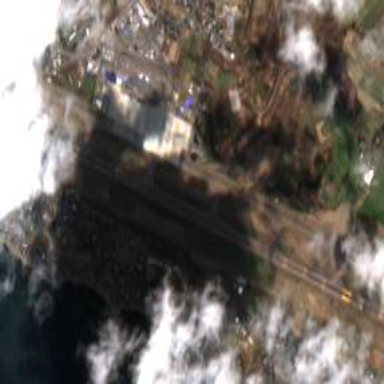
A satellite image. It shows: Runway at airport.